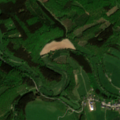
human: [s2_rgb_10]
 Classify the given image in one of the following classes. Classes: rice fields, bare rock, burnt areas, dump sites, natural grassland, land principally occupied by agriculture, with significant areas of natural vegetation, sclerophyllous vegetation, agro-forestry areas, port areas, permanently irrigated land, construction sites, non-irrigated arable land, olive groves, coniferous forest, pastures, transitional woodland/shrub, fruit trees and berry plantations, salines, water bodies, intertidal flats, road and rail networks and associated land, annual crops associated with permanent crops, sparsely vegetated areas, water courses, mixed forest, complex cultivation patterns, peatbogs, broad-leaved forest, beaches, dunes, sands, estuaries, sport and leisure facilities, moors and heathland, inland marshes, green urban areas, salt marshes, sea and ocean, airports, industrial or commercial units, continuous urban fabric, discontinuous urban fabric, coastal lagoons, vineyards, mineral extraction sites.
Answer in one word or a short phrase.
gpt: complex cultivation patterns, land principally occupied by agriculture, with significant areas of natural vegetation, broad-leaved forest, coniferous forest